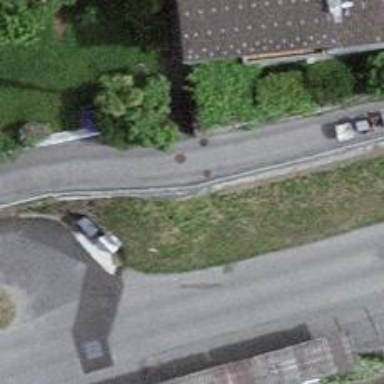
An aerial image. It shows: Retaining wall.